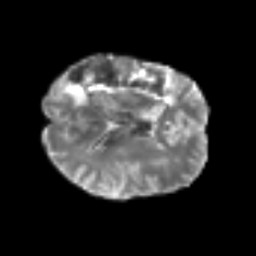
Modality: T2w
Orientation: axial
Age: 39
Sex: female
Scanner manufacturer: siemens
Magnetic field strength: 3 T
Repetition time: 6.1 s
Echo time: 0.101 s